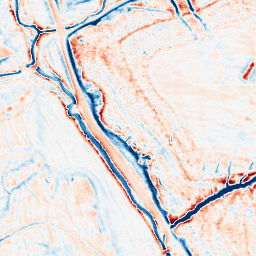
Category: edge_preserving
Decomposition family: anisotropic_diffusion
Decomposition parameters: iterations: 50
kappa: 30
gamma: 0.1
Upsampling method: sinc_blackman
Upsampling parameters: scale: 2
kernel_size: 16
Upsampling scale: 2